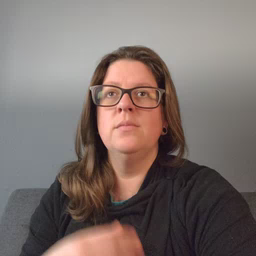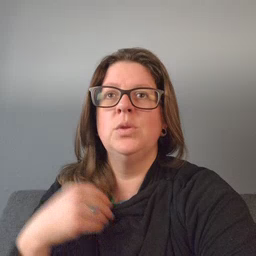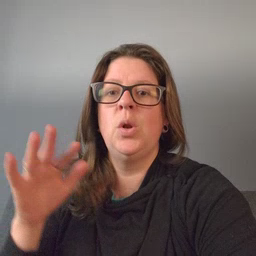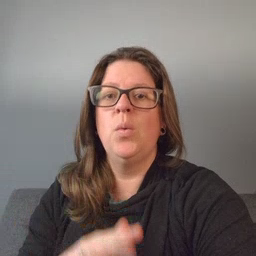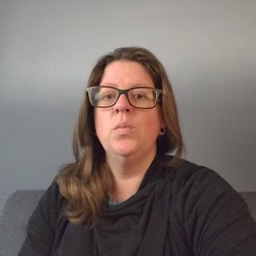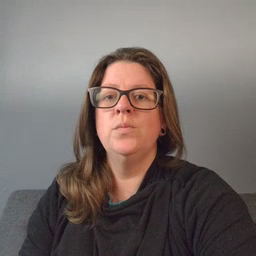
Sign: snow